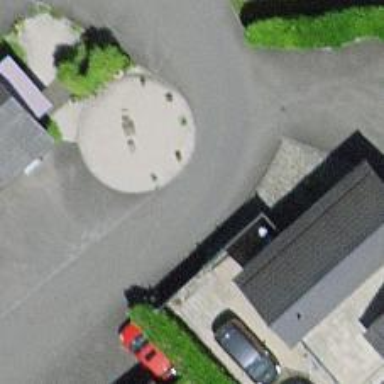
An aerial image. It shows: Living street.